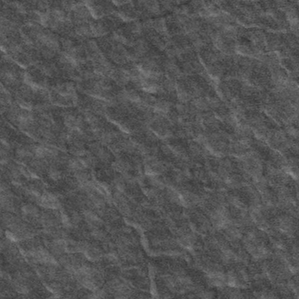
Label: frost